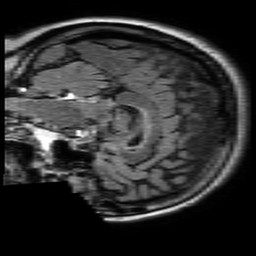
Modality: FLAIR
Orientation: sagittal
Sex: female
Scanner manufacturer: philips
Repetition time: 11 s
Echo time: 0.125 s